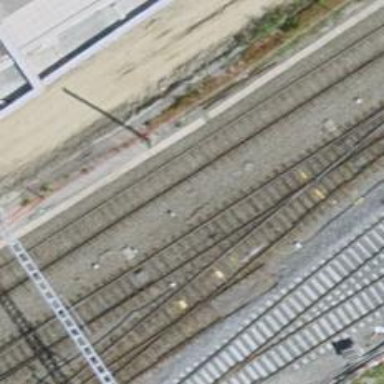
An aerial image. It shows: Single-track railway with electrified contact lines.